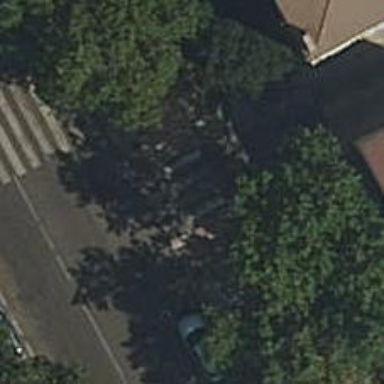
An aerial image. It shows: Pedestrian crossing with zebra markings on the footway.